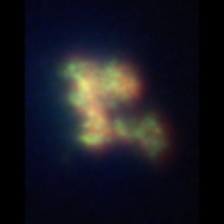
Taxon: Unknown_detritus
Group: Unknown